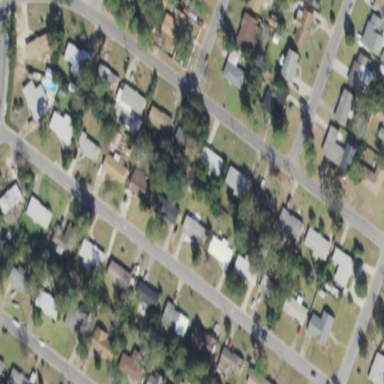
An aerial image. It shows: Residential area composed of single-family homes.